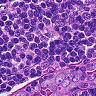
Metastatic tissue present: no